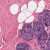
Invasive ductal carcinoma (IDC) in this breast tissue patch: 0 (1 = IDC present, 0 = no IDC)